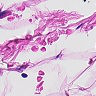
Metastatic tissue present: no